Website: slack
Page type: payment
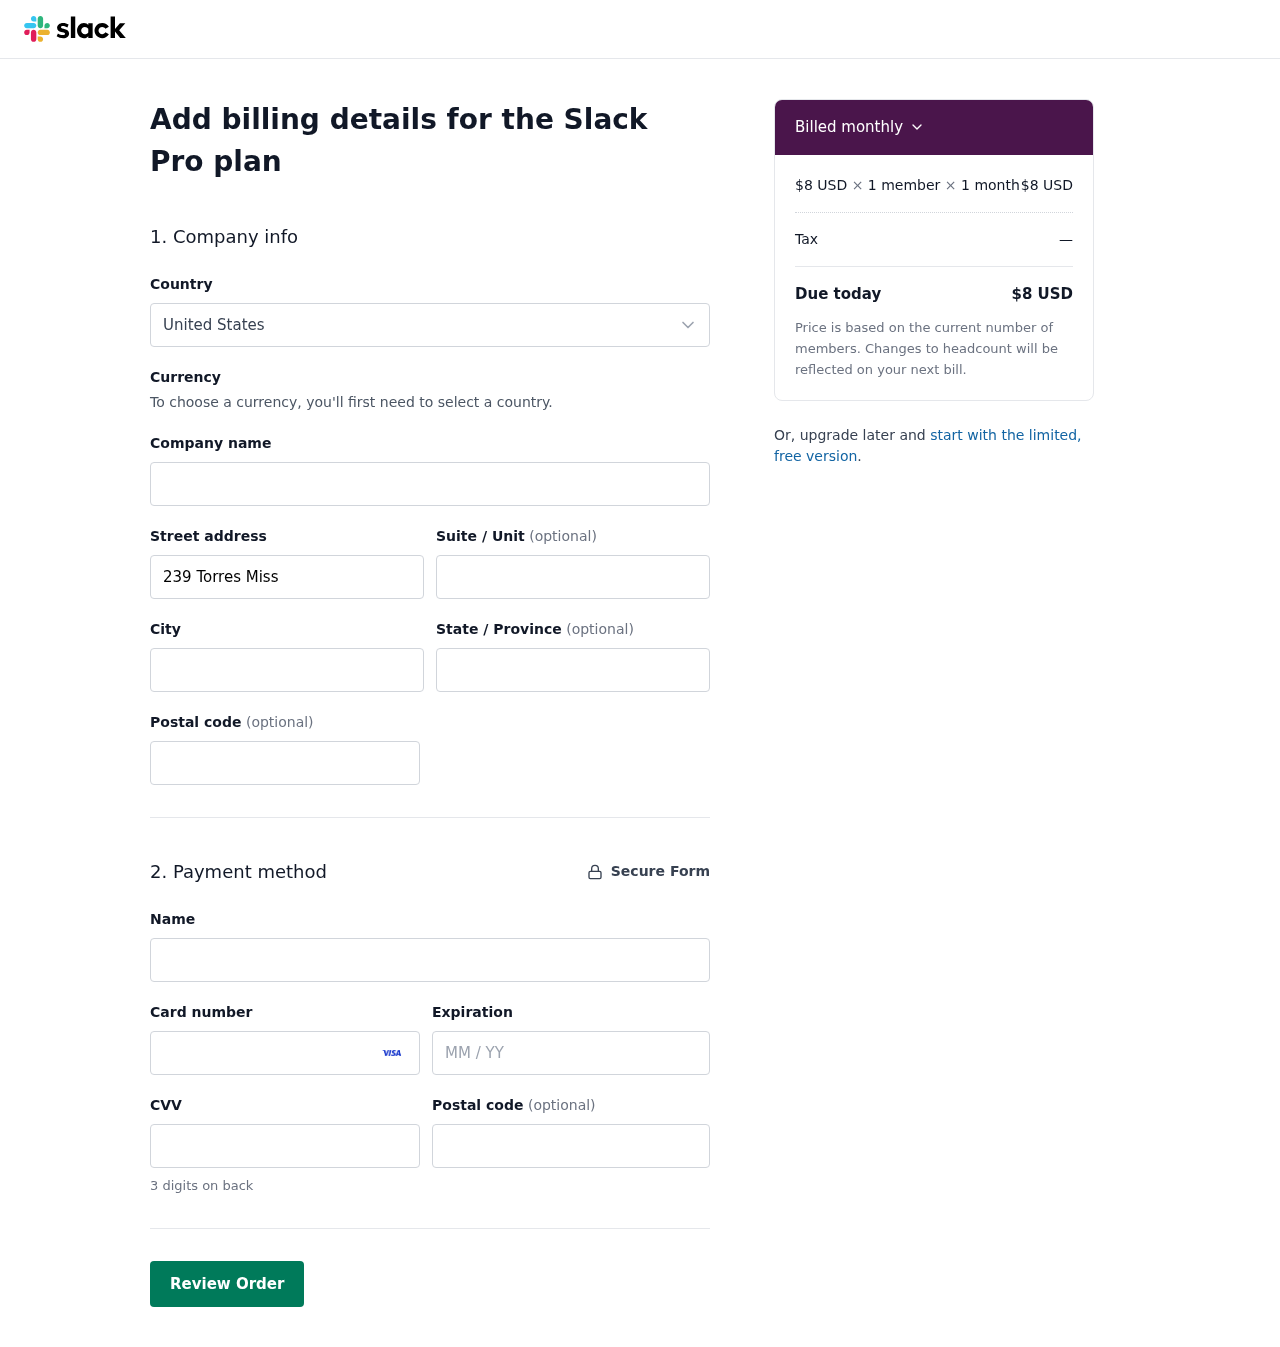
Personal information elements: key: PII_COUNTRY
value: United States
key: PII_STREET
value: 239 Torres Mission Apt. 017
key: PII_STREET2
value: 09976 Hailey Trace Apt. 035
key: PII_CITY
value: Tammyfurt
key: PII_STATE
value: South Carolina
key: PII_POSTCODE
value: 81607
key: PII_FULLNAME
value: Steven Garcia
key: PII_CARD_NUMBER
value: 4257 4693 1731 9134
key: PII_CARD_EXPIRY
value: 06/28
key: PII_CARD_CVV
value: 262
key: PII_POSTCODE2
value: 70778
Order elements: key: ORDER_PRICE_PER_MEMBER
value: $8 USD
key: ORDER_NUM_MEMBERS
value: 1 member
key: ORDER_NUM_MONTHS
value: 1 month
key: ORDER_SUBTOTAL
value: $8 USD
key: ORDER_TAX
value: —
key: ORDER_TOTAL
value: $8 USD